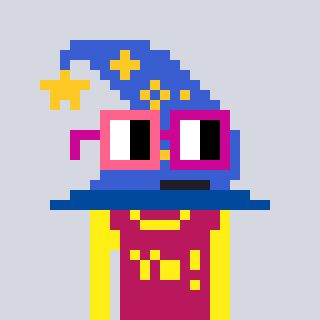
a pixel art character with square pink and red glasses, a wizard hat-shaped head and a darkpink-colored body on a cool background